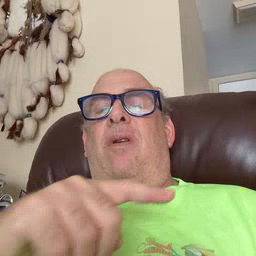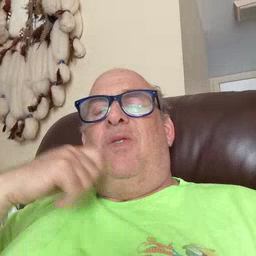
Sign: dryer